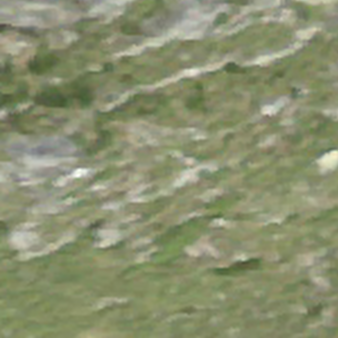
Label: other